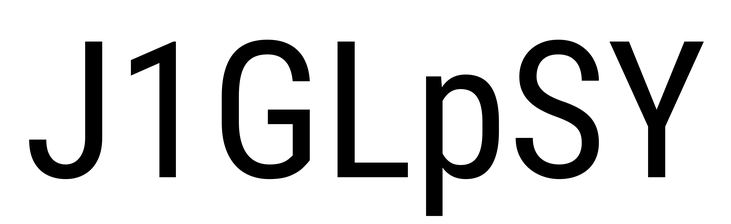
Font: Roboto_Condensed_Regular